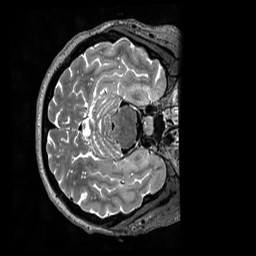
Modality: T2w
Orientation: axial
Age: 59
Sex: female
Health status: ill
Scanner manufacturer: siemens
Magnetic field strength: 3 T
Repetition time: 3.2 s
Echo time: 0.564 s